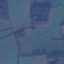
Land use / land cover: Pasture